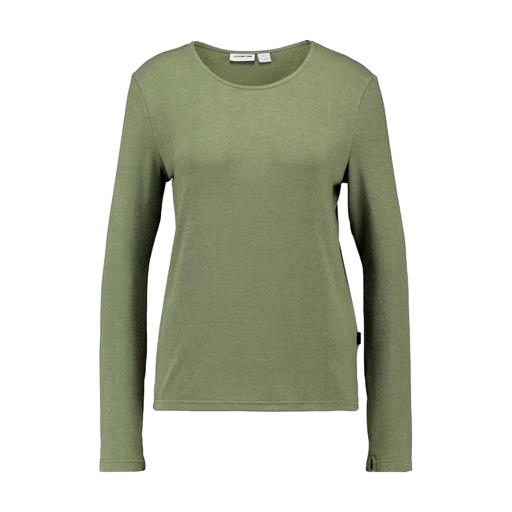
green long-sleeve round-neck tee, longsleeve t-shirt, long sleeved green tee, white background